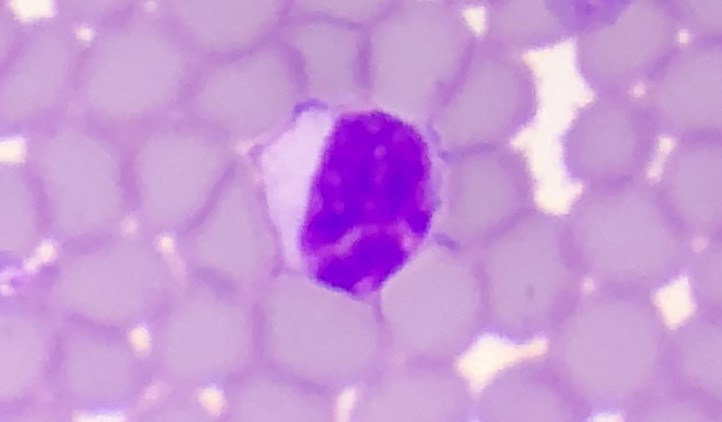
White blood cell type: Lymphocyte